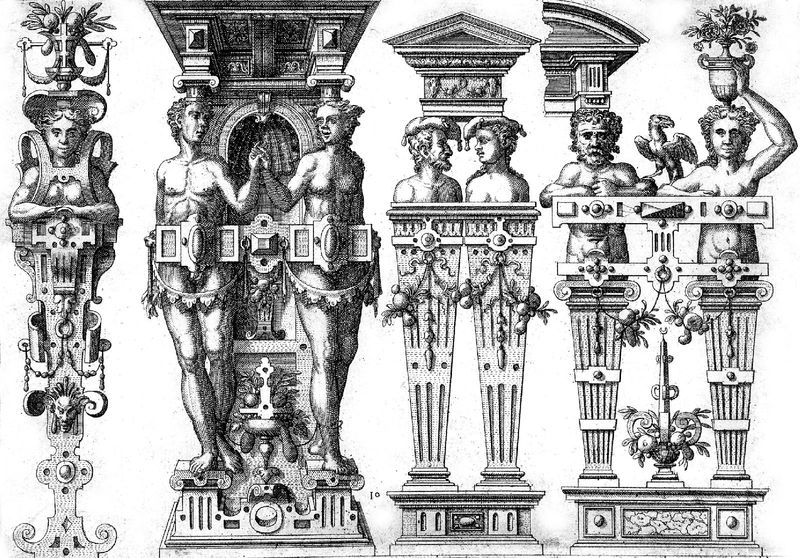
Titel: Caryatidum (Karyatiden)
Künstler: Hans Vredeman de Vries
Institution: Hamburg, Museum für Kunst und Gewerbe
Schlagwörter: adler, körper, mann, nackt, weiß, akte, frauen, blumen, frau, köpfe, männer, schwarz, skizze, säulen, zeichnung, dach, gürtel, ornament, architektur, sockel, hände, renaissance, früchte, ranken, statue, vase, giebel, figuren, kissen, dekoration, detail, dekor, ornamente, druck, schwarz-weiß, entwurf, kapitelle, kapitell, girlanden, atlant, statuen, voluten, kanneluren, plan, konsolen, büsten, karyatiden, tympanon, zeichnungen, paare, grotesken, hermen, atlanten, locjen